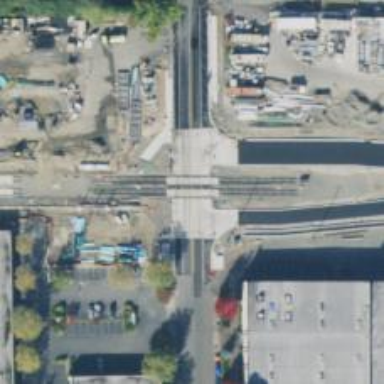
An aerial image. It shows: Tram level crossing with traffic lights and full barriers.